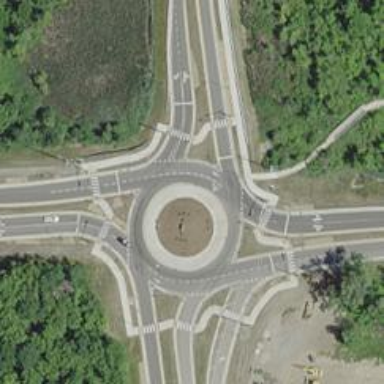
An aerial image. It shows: Asphalt road that is secondary route leading to roundabout.